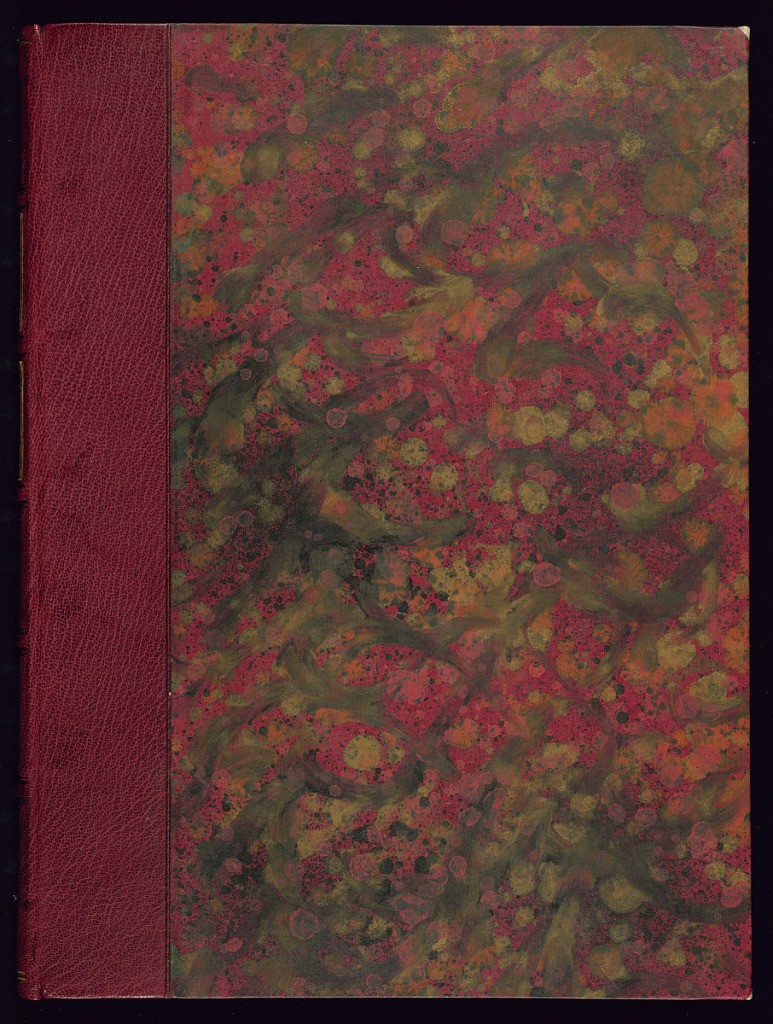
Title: Album of Prints: Three Books of Ironwork
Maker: Gabriel Bonthomme, France, active ca. 1775
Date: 1777
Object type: Album
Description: Album of prints containing three books of six sheets each of designs for iron banisters and balconies. The series are credited to Gabriel Bonthomme, although the artist is only identified on each title page as "B."